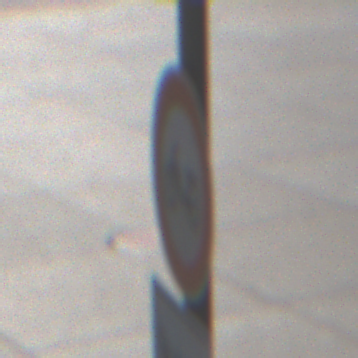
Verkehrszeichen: VerbotMofas
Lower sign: ZeitangabenMitBeschraenkungAufWochentage8
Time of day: MorningAfternoon
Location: Outdoor (Urban)
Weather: PartlyCloudy
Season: NotSpecified
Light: Natural